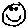
Label: smiley face